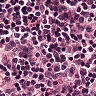
Metastatic tissue present: no